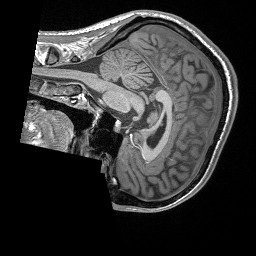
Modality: T1w
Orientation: sagittal
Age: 21
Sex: male
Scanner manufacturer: siemens
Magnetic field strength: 3 T
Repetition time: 1.56 s
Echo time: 0.00207 s